Field crop: maize
Growth stage: 2
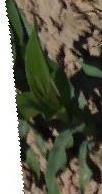
Species: maize